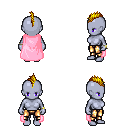
a pixel art fantasy rpg character, female body template, dark elf, purple skin, pink cape, gold greaves, blonde mohawk hairstyle, bracelets, four views (front, back, left, right), 2x2 character sprite sheet, small pixel art, hard edges, no anti-aliasing